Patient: sex F, age 68
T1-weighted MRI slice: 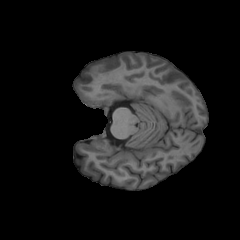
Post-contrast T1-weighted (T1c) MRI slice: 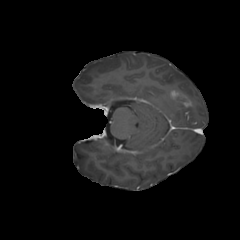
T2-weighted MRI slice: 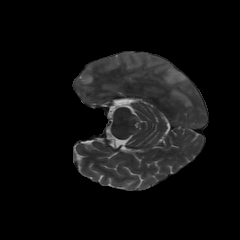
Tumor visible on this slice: yes
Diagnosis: Glioblastoma, IDH-wildtype
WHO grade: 4